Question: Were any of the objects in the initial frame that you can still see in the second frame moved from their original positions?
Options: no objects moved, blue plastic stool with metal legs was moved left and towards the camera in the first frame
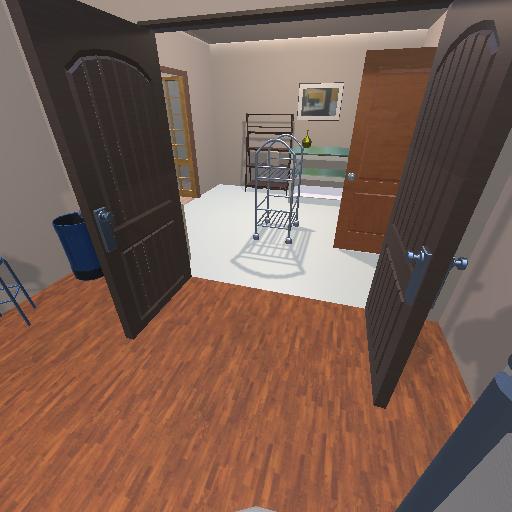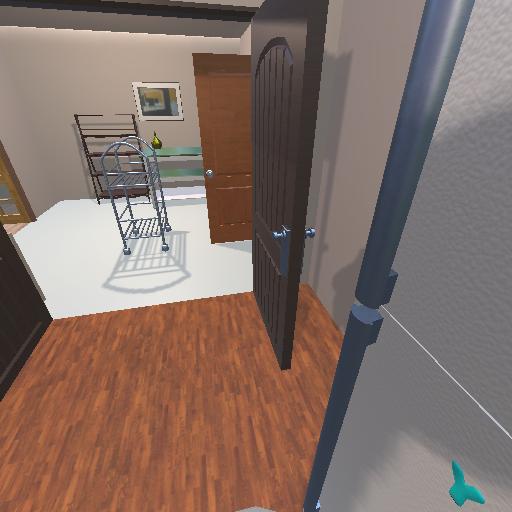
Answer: no objects moved